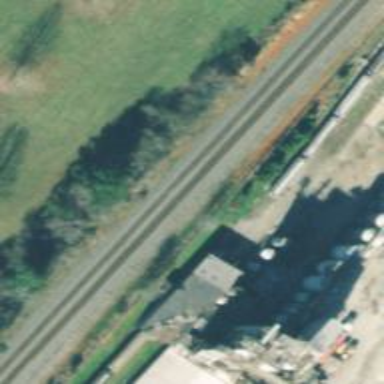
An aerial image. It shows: Rail spur service.